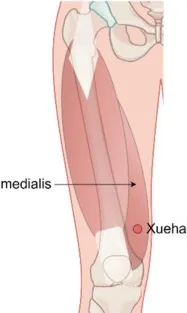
Location of acupoints on the human body. By Figdraw. (C) Femoral acupoints.
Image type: radiology (ultrasound)